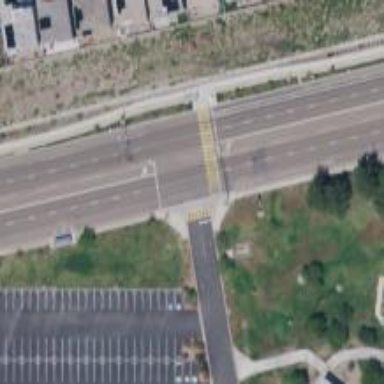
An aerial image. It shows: Secondary road with asphalt surface.